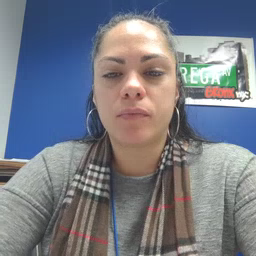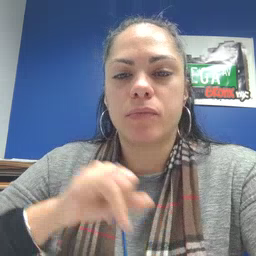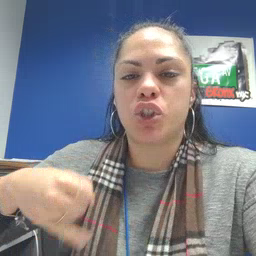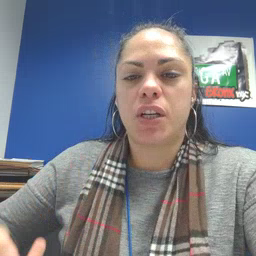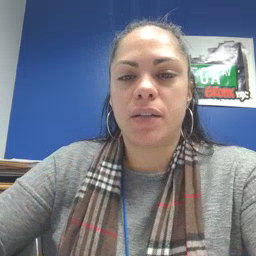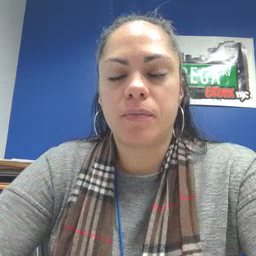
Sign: jeans